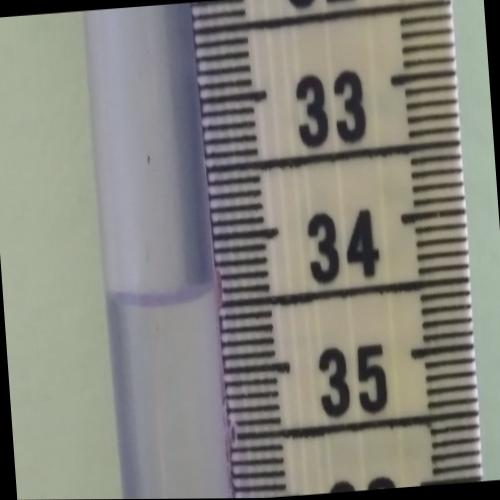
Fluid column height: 34.4 cm